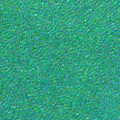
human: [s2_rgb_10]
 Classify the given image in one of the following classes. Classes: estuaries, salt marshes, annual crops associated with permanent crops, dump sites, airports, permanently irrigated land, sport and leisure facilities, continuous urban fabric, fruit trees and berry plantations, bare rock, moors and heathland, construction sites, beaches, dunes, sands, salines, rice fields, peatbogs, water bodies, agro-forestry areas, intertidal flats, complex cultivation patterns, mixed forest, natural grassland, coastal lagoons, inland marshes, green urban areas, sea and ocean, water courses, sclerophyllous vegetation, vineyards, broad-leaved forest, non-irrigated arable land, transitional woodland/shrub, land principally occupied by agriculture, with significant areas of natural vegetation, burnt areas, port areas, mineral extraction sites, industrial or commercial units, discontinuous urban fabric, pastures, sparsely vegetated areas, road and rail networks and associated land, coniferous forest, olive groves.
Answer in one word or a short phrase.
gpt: sea and ocean